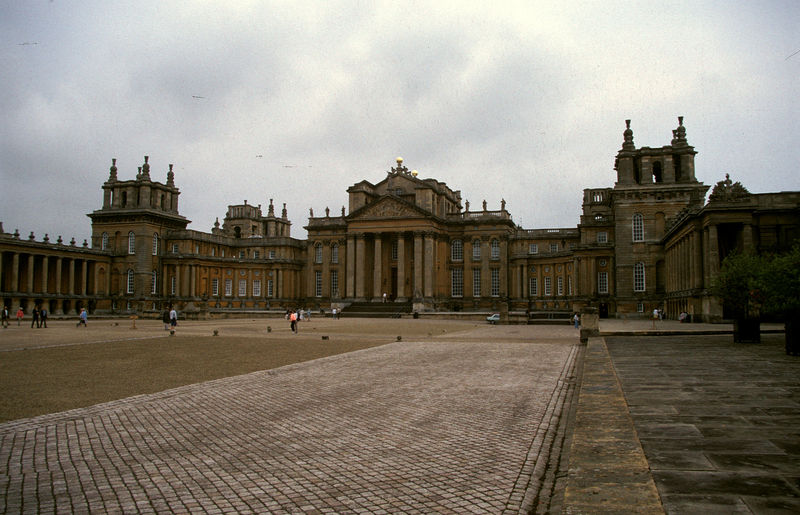
Titel: Nordfassade, Hauptblock
Künstler: John Vanbrugh
Standort: Woodstock, Oxfordshire
Institution: Blenheim Palace
Schlagwörter: blau, flügel, himmel, wolken, bäume, gelb, menschen, ocker, sand, braun, fenster, frankreich, grau, lichter, pfeiler, strasse, säulen, tür, anlage, dach, gebäude, haus, schloss, weg, architektur, stein, steine, boden, gold, england, bewölkt, orangen, italien, passanten, pflaster, giebel, hof, platz, beleuchtung, figuren, deutsch, monumental, zinnen, foto, fotografie, hitler, eingang, türmchen, türme, münchen, palast, bedeckt, fliesen, kopfsteinpflaster, arkaden, rom, photo, portikus, platten, tempel, fotographie, bau, tympanon, außenansicht, versaille, gebaude, dreieicksgiebel, potsdam, touristen, paltz, trist, alee, gries